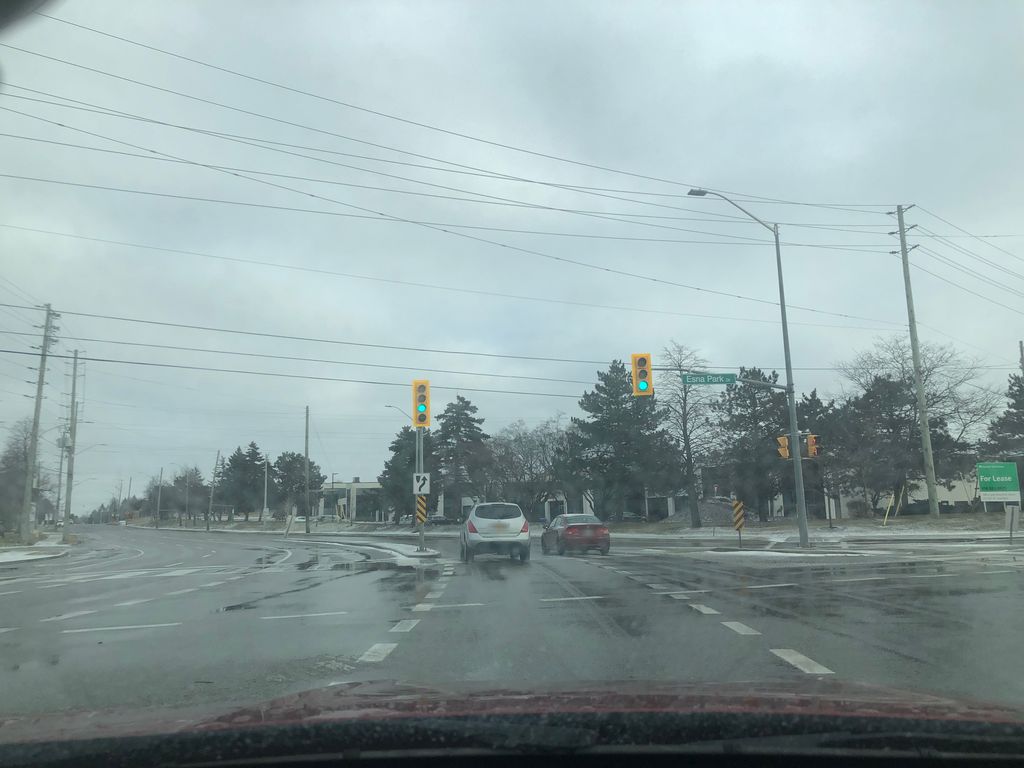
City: toronto